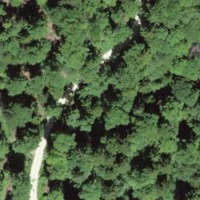
EUNIS habitat code: 41
Species observed at this site:
Petasites albus